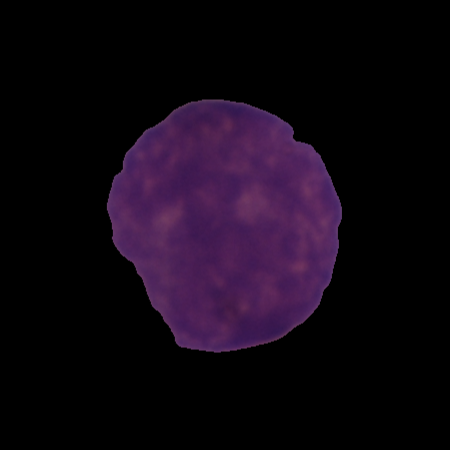
Label: cancer